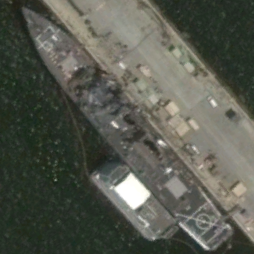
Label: destroyer